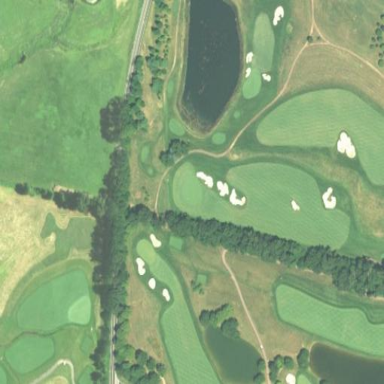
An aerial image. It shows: Area with grass used as rough in golf course.